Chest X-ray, PA view. Patient: 43 years old, sex F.
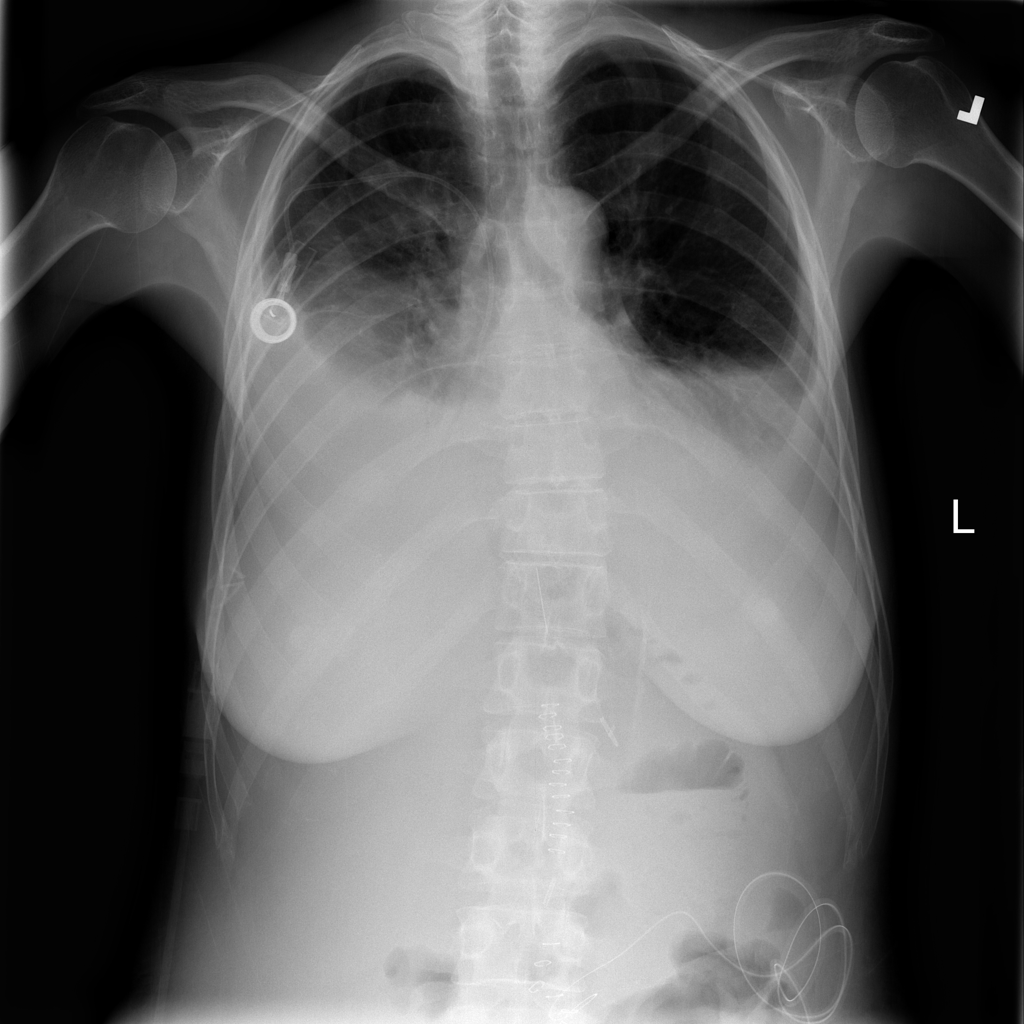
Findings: Effusion